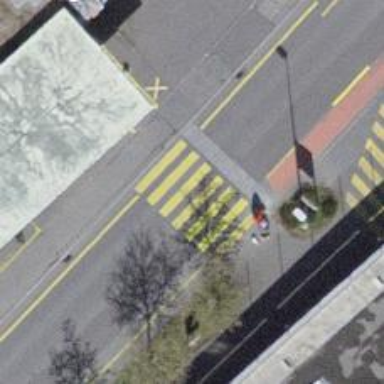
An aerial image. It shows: Pedestrian crossing with zebra markings on the footway.